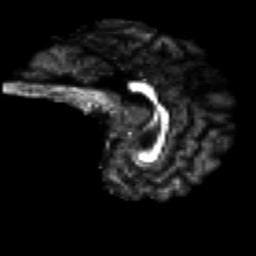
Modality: FA
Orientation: sagittal
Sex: male
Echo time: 0.114 s